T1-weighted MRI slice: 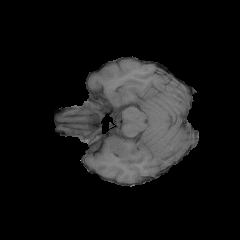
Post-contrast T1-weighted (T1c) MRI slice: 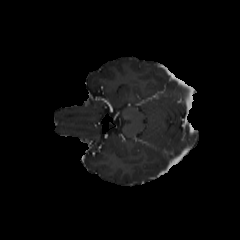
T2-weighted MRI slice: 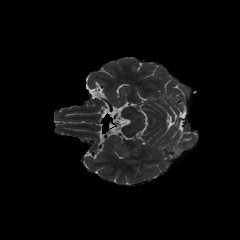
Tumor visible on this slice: no